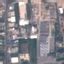
Label: Industrial